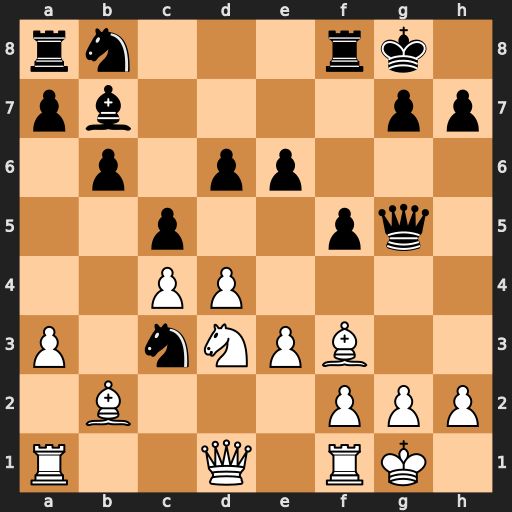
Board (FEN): rn3rk1/pb4pp/1p1pp3/2p2pq1/2PP4/P1nNPB2/1B3PPP/R2Q1RK1
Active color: w
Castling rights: -
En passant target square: -
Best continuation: Bxc3 Bxf3 Qxf3